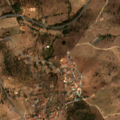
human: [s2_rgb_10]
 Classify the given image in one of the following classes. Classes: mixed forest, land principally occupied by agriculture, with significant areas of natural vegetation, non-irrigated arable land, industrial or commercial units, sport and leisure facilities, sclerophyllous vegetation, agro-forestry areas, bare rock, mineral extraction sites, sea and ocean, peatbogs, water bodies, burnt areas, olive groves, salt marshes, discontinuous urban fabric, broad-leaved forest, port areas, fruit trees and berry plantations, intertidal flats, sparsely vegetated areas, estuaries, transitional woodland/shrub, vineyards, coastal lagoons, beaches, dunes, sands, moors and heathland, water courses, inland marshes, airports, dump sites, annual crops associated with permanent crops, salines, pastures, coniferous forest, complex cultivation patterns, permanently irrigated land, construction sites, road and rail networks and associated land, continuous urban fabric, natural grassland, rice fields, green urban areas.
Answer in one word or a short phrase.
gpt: discontinuous urban fabric, pastures, annual crops associated with permanent crops, agro-forestry areas